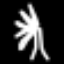
Label: palm tree